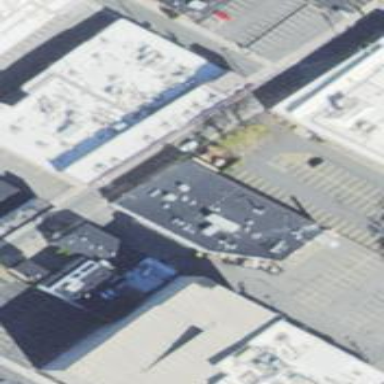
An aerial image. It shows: Commercial building with white roof.